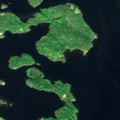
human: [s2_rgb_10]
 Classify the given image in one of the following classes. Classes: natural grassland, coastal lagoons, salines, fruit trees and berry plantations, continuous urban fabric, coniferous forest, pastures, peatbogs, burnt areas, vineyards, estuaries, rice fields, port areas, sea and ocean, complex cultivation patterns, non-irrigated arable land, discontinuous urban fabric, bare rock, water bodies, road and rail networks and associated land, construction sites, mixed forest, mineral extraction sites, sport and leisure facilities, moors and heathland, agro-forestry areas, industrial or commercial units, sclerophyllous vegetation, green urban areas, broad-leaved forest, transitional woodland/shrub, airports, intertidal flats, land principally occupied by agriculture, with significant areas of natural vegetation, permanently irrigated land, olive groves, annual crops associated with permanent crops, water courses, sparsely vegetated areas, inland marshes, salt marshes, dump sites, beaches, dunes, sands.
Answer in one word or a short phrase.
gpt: coniferous forest, mixed forest, water bodies